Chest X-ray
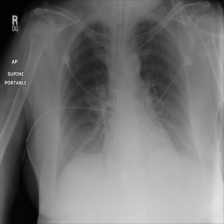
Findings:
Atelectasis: negative
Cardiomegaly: negative
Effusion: negative
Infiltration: negative
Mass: negative
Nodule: negative
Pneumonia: negative
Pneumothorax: negative
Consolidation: negative
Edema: negative
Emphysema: negative
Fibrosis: negative
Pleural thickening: negative
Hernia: negative